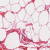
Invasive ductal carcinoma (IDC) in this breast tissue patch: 0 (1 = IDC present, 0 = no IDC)